Question: I am working on a simple 2D game. In the game, I have a 'robot' that throws a ball towards another robot, in the shape of a parabola. Both 'robots' are positioned on the x axis, aka their y co-ordinates are the same.
The program knows the positions of the two robots, and it knows the position of the vertex.

As I said, I need the ball to travel along the parabola. This means (correct me if I'm wrong), that at any given time, I need to be able to calculate the y position of the ball, since I know it's x position. (Or is there a better way to do this?)
If so, how can I calculate the y position of the ball at any given time, as I said while knowing the location of the parabolas' vertex, and knowing it's two points of intersection with the x axis?
Thanks
EDIT: Please try to make your answers as clear as possible, since my math knowledge is very basic. Thanks
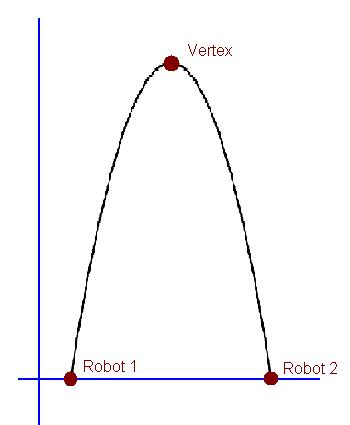
Answer: Suppose your parabola is given by 'P(x) = a x^2 + b x + c'. You'll know the formula of the parabola if you know 'a', 'b' and 'c'. You have three pieces of information:
'''
P(x1) = 0 (Robot 1 is on the ground at x1)
P(x2) = 0 (Robot 2 is on the ground at x2)
P((x1 + x2)/2) = yMax (Half way between the two points the ball is at its maximum)
'''
This is three linear equations in three unknowns (you know 'x1', 'x2', 'yMax', you don't know 'a', 'b', 'c'). If you know how to solve three equations in three unknowns, you're all set.